Question: I recently came across this image which seems like a normal GIF:

Even <URL> stores it as a GIF when I uploaded it here.
But when I saw the link, it was a JPEG image, unlike a GIF than what I had expected!
Here's the link: <URL>
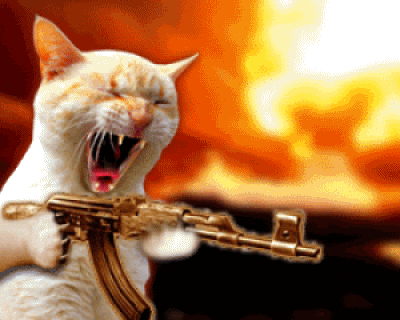
Answer: This is actually a .gif - look at the headers of the HTTP response.
The <URL> is image/gif
So it doesn't matter what the URL says at the end - it's the MIME type that determines how your browser interprets it.
A lot of sites use this (I guess to throw off harvesters?) imgur.com often reports the wrong extension, for example. Try going to 'i.imgur.com/yourpic.txt' - it should still show up as a proper gif.